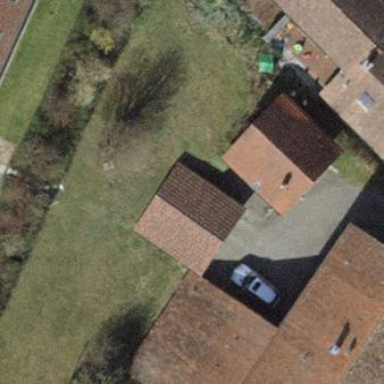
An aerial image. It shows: Group of garages.